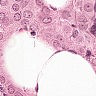
Metastatic tissue present: yes